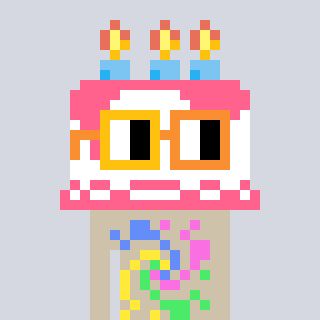
a pixel art character with square yellow and orange glasses, a cake-shaped head and a bege-colored body on a cool background